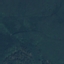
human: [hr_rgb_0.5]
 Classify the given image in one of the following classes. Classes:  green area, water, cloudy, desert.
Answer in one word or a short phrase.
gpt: green area